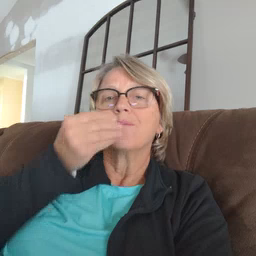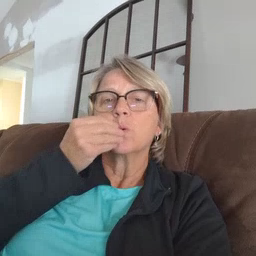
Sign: food